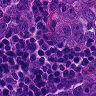
Metastatic tissue present: yes